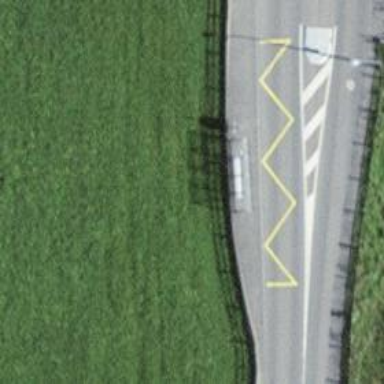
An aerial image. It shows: Bus stop with sheltered platform for public transport.